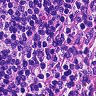
Metastatic tissue present: no